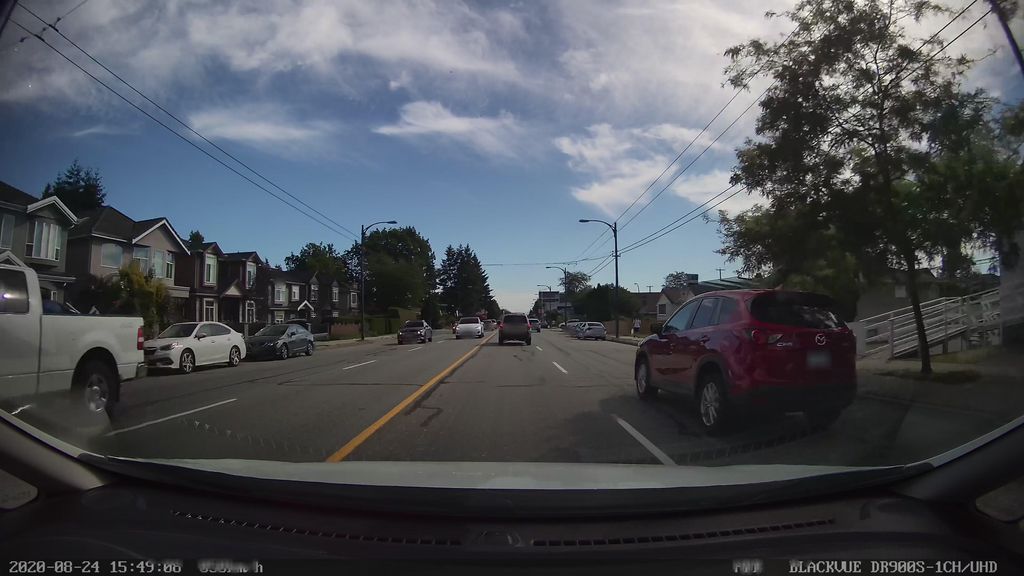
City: vancouver